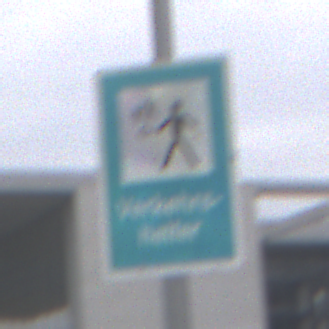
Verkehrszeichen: Verkehrshelfer
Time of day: Midday
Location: Outdoor (Suburban)
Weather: Overcast
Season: NotSpecified
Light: Natural